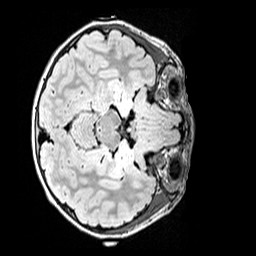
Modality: FLAIR
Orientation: axial
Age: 10
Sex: female
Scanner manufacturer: siemens
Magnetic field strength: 3 T
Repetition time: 5 s
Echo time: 0.388 s